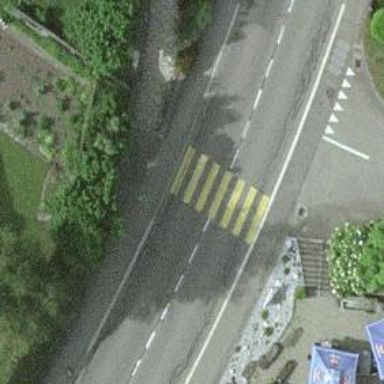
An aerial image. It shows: Uncontrolled zebra crossing on the road.